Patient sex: M
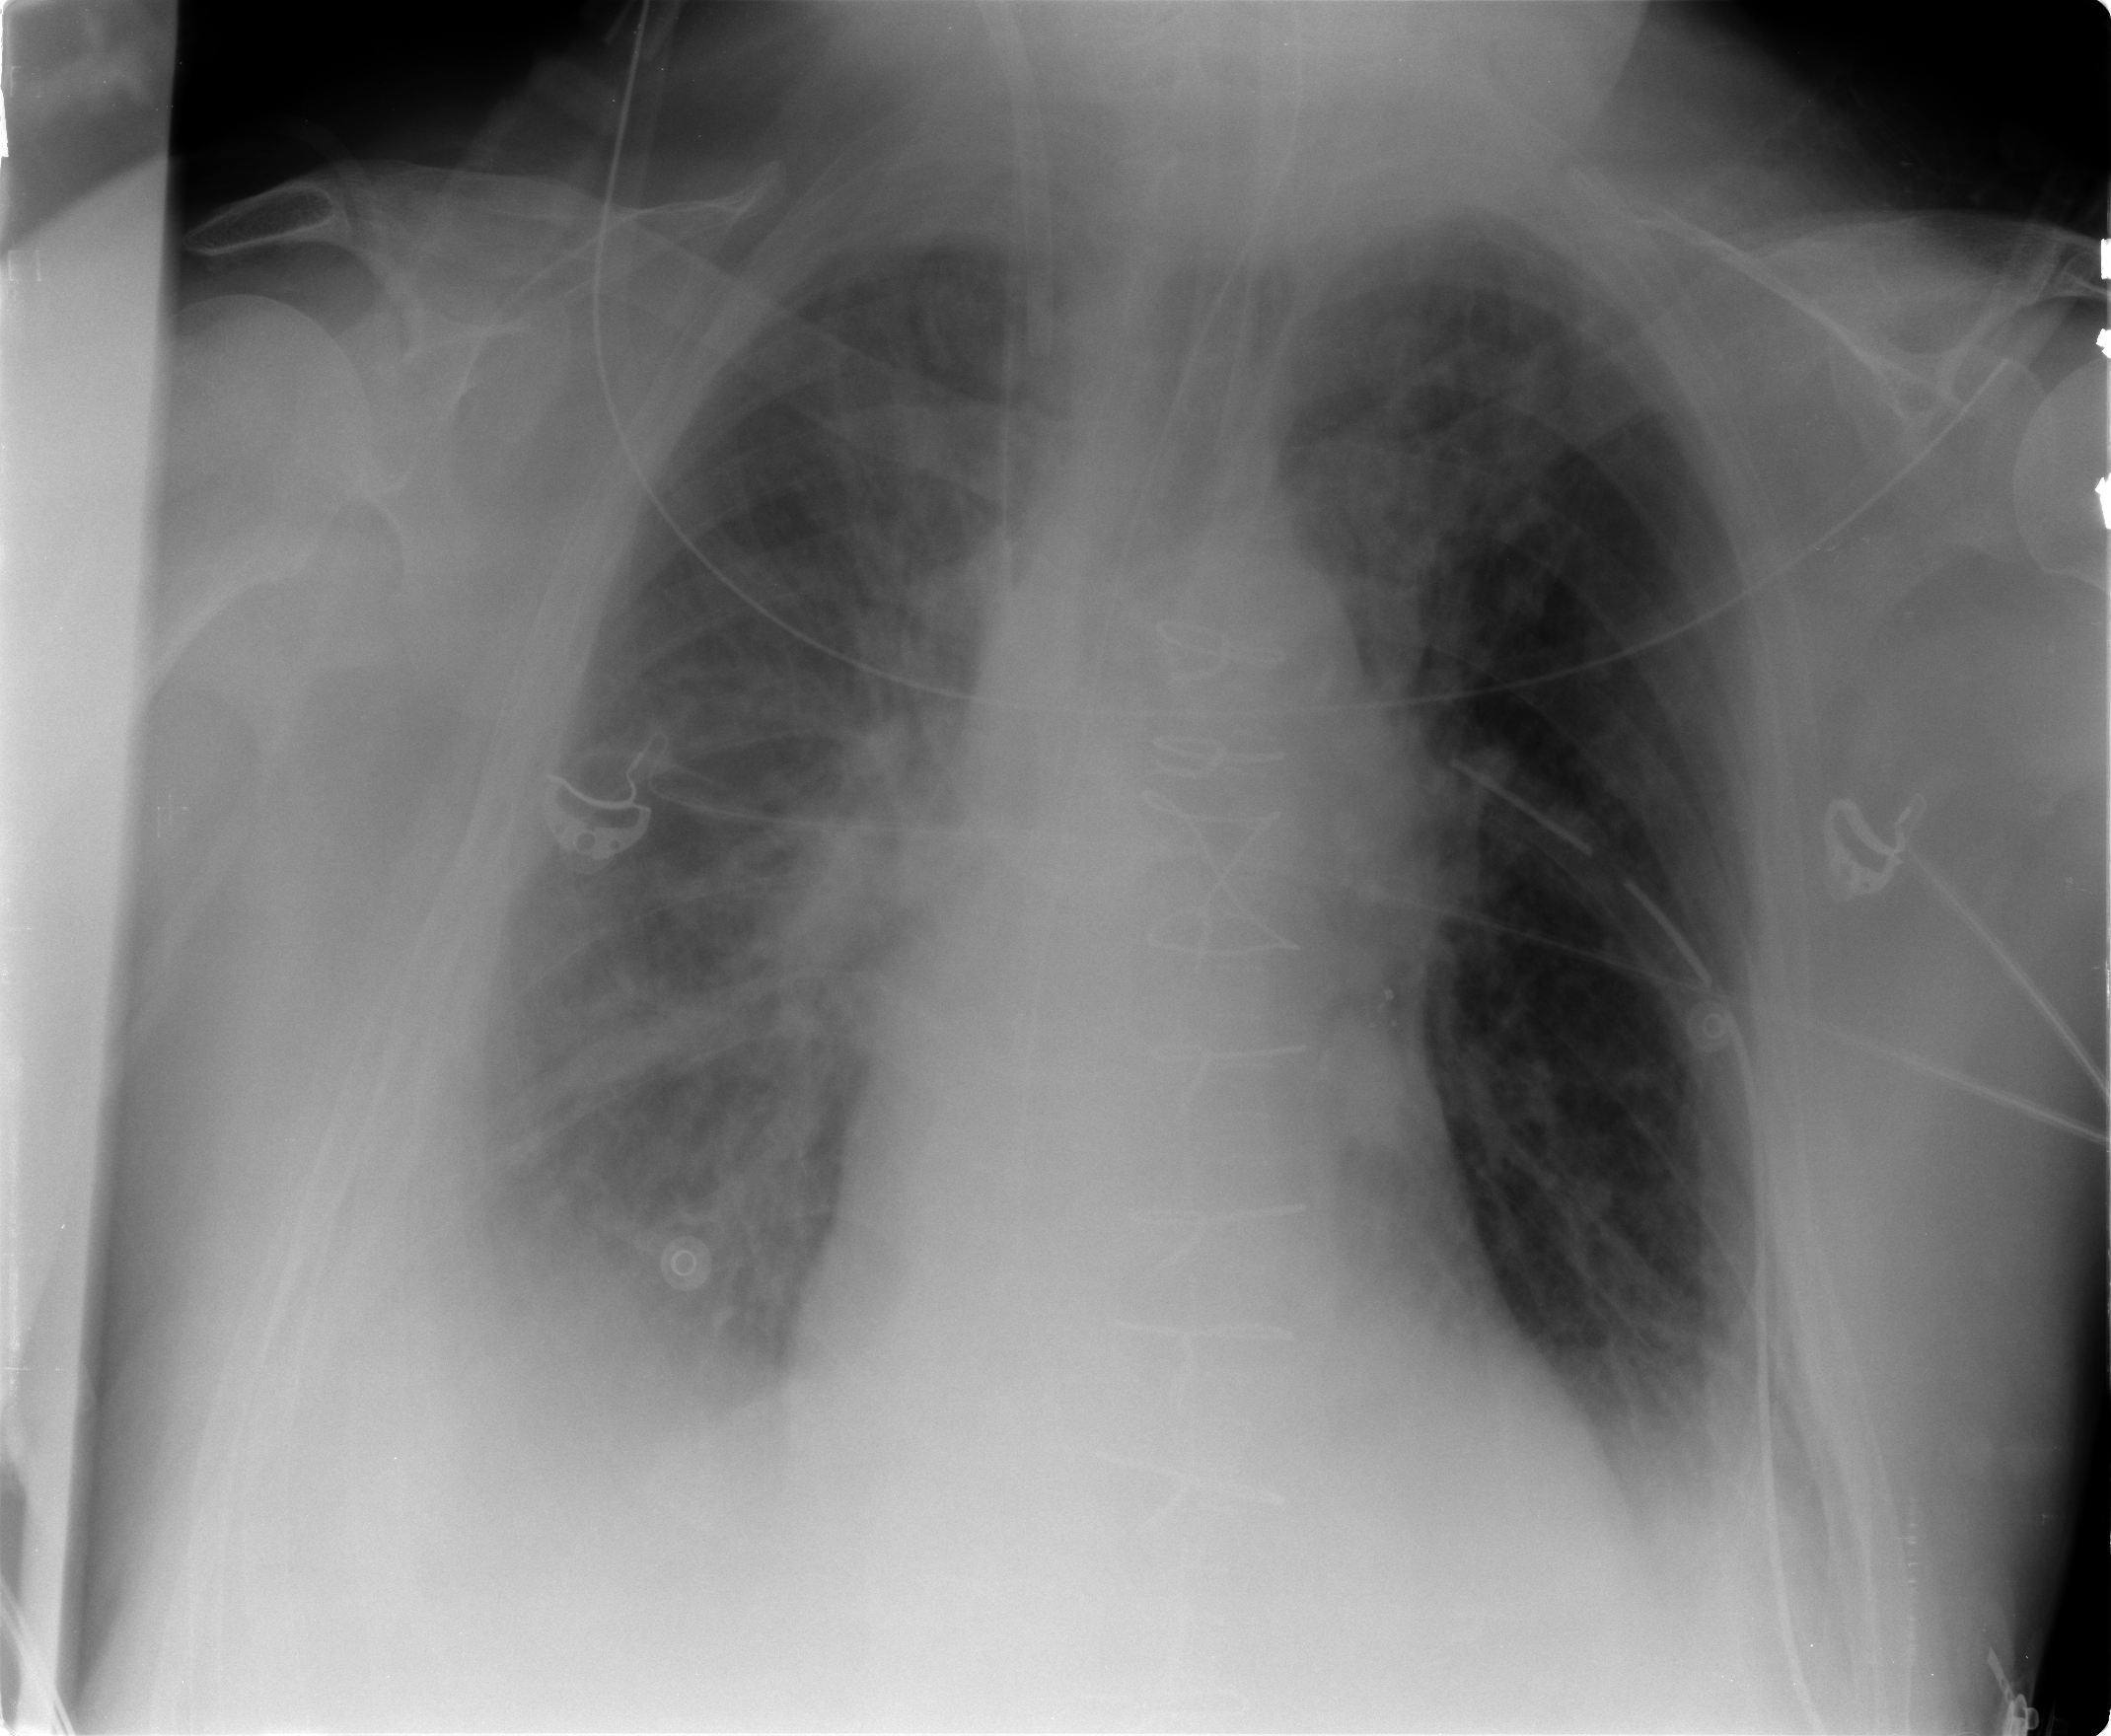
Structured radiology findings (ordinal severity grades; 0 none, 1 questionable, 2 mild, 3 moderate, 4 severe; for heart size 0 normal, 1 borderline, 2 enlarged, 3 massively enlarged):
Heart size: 1
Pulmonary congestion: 2
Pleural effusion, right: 2
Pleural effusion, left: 2
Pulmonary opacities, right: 2
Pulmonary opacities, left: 0
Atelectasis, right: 2
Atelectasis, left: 2